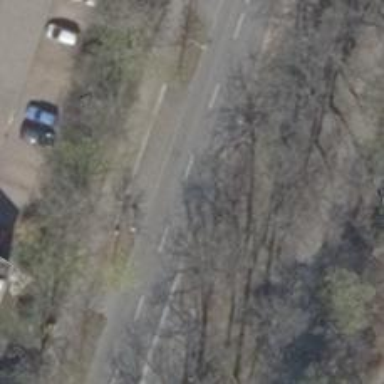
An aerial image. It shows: Secondary road with asphalt surface. There are separate sidewalks on both sides.